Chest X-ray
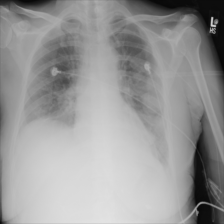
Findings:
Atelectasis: negative
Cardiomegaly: negative
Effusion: positive
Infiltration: negative
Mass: positive
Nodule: negative
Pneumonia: negative
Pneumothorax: negative
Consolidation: negative
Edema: negative
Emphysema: negative
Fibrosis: negative
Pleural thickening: negative
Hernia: negative